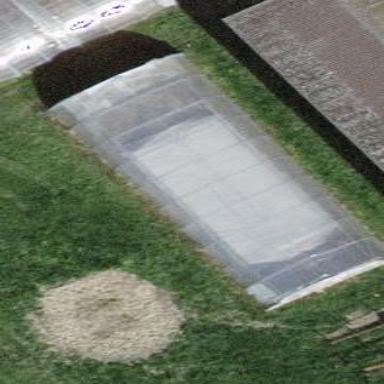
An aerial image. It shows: Greenhouse.